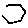
Label: hexagon